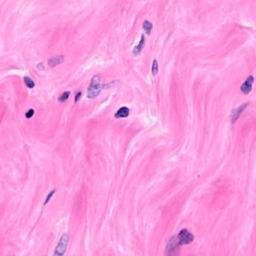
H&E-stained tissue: Breast